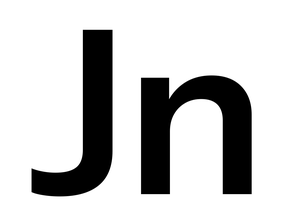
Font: InstrumentSans_SemiBold